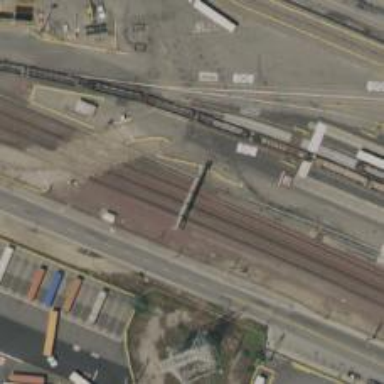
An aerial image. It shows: Railway signal.